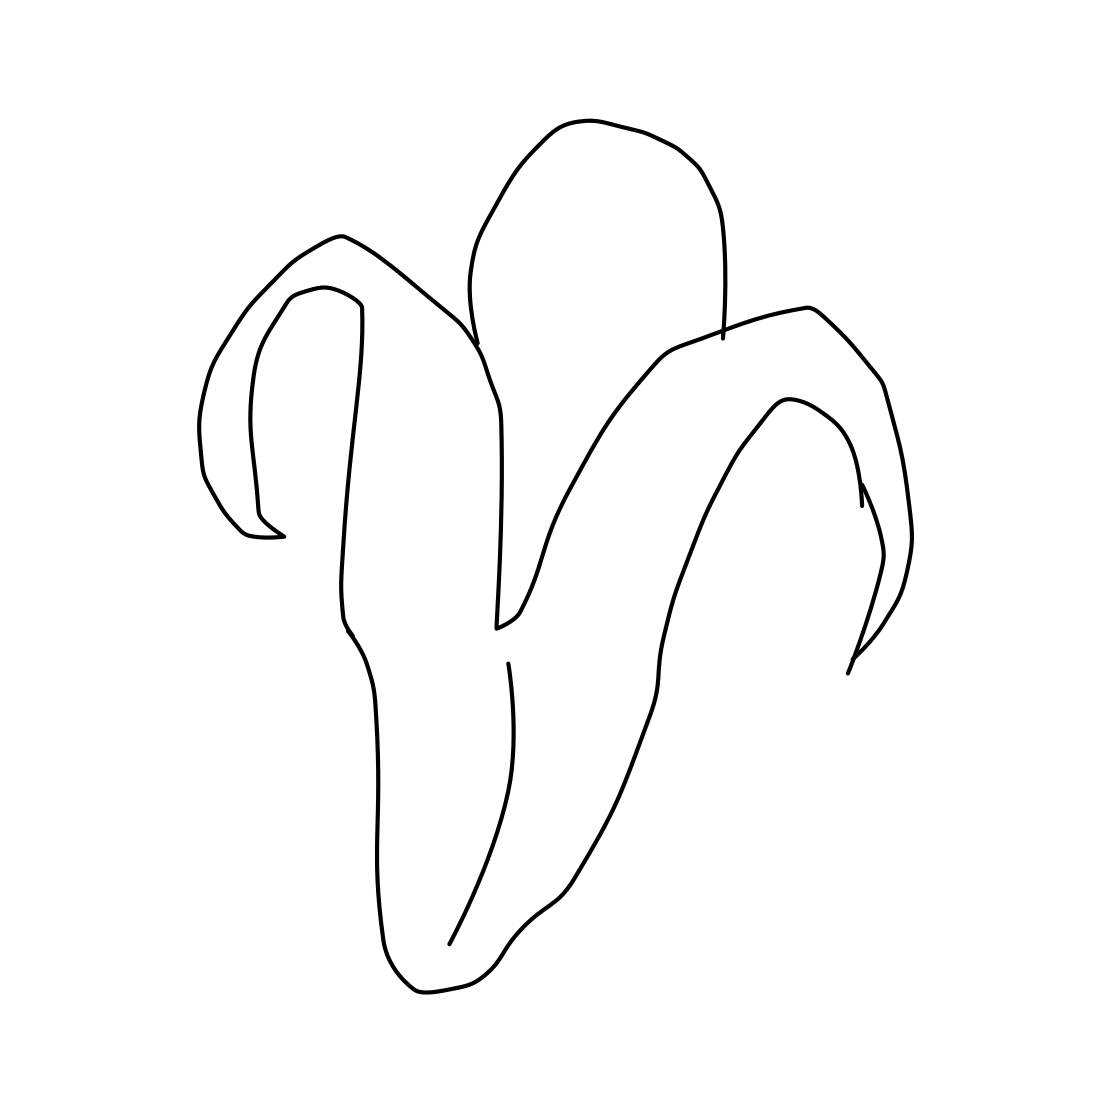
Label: banana